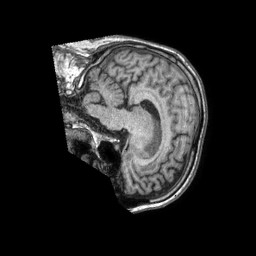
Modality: T1w
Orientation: sagittal
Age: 81
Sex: male
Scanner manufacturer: philips
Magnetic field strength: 1.5 T
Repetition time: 0.007286 s
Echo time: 0.003303 s